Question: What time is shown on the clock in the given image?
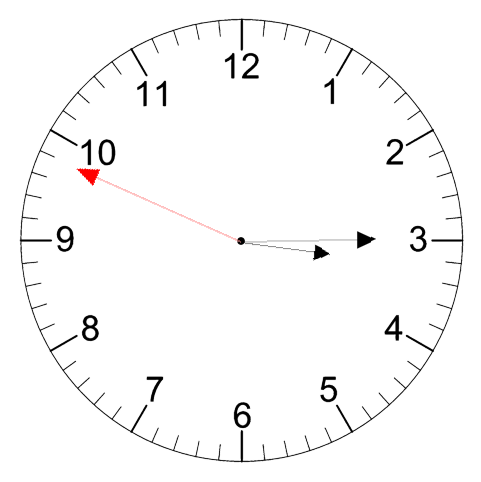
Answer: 03:14:49